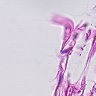
Metastatic tissue present: no